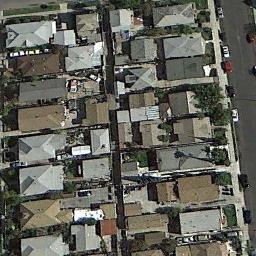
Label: dense_residential